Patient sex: F
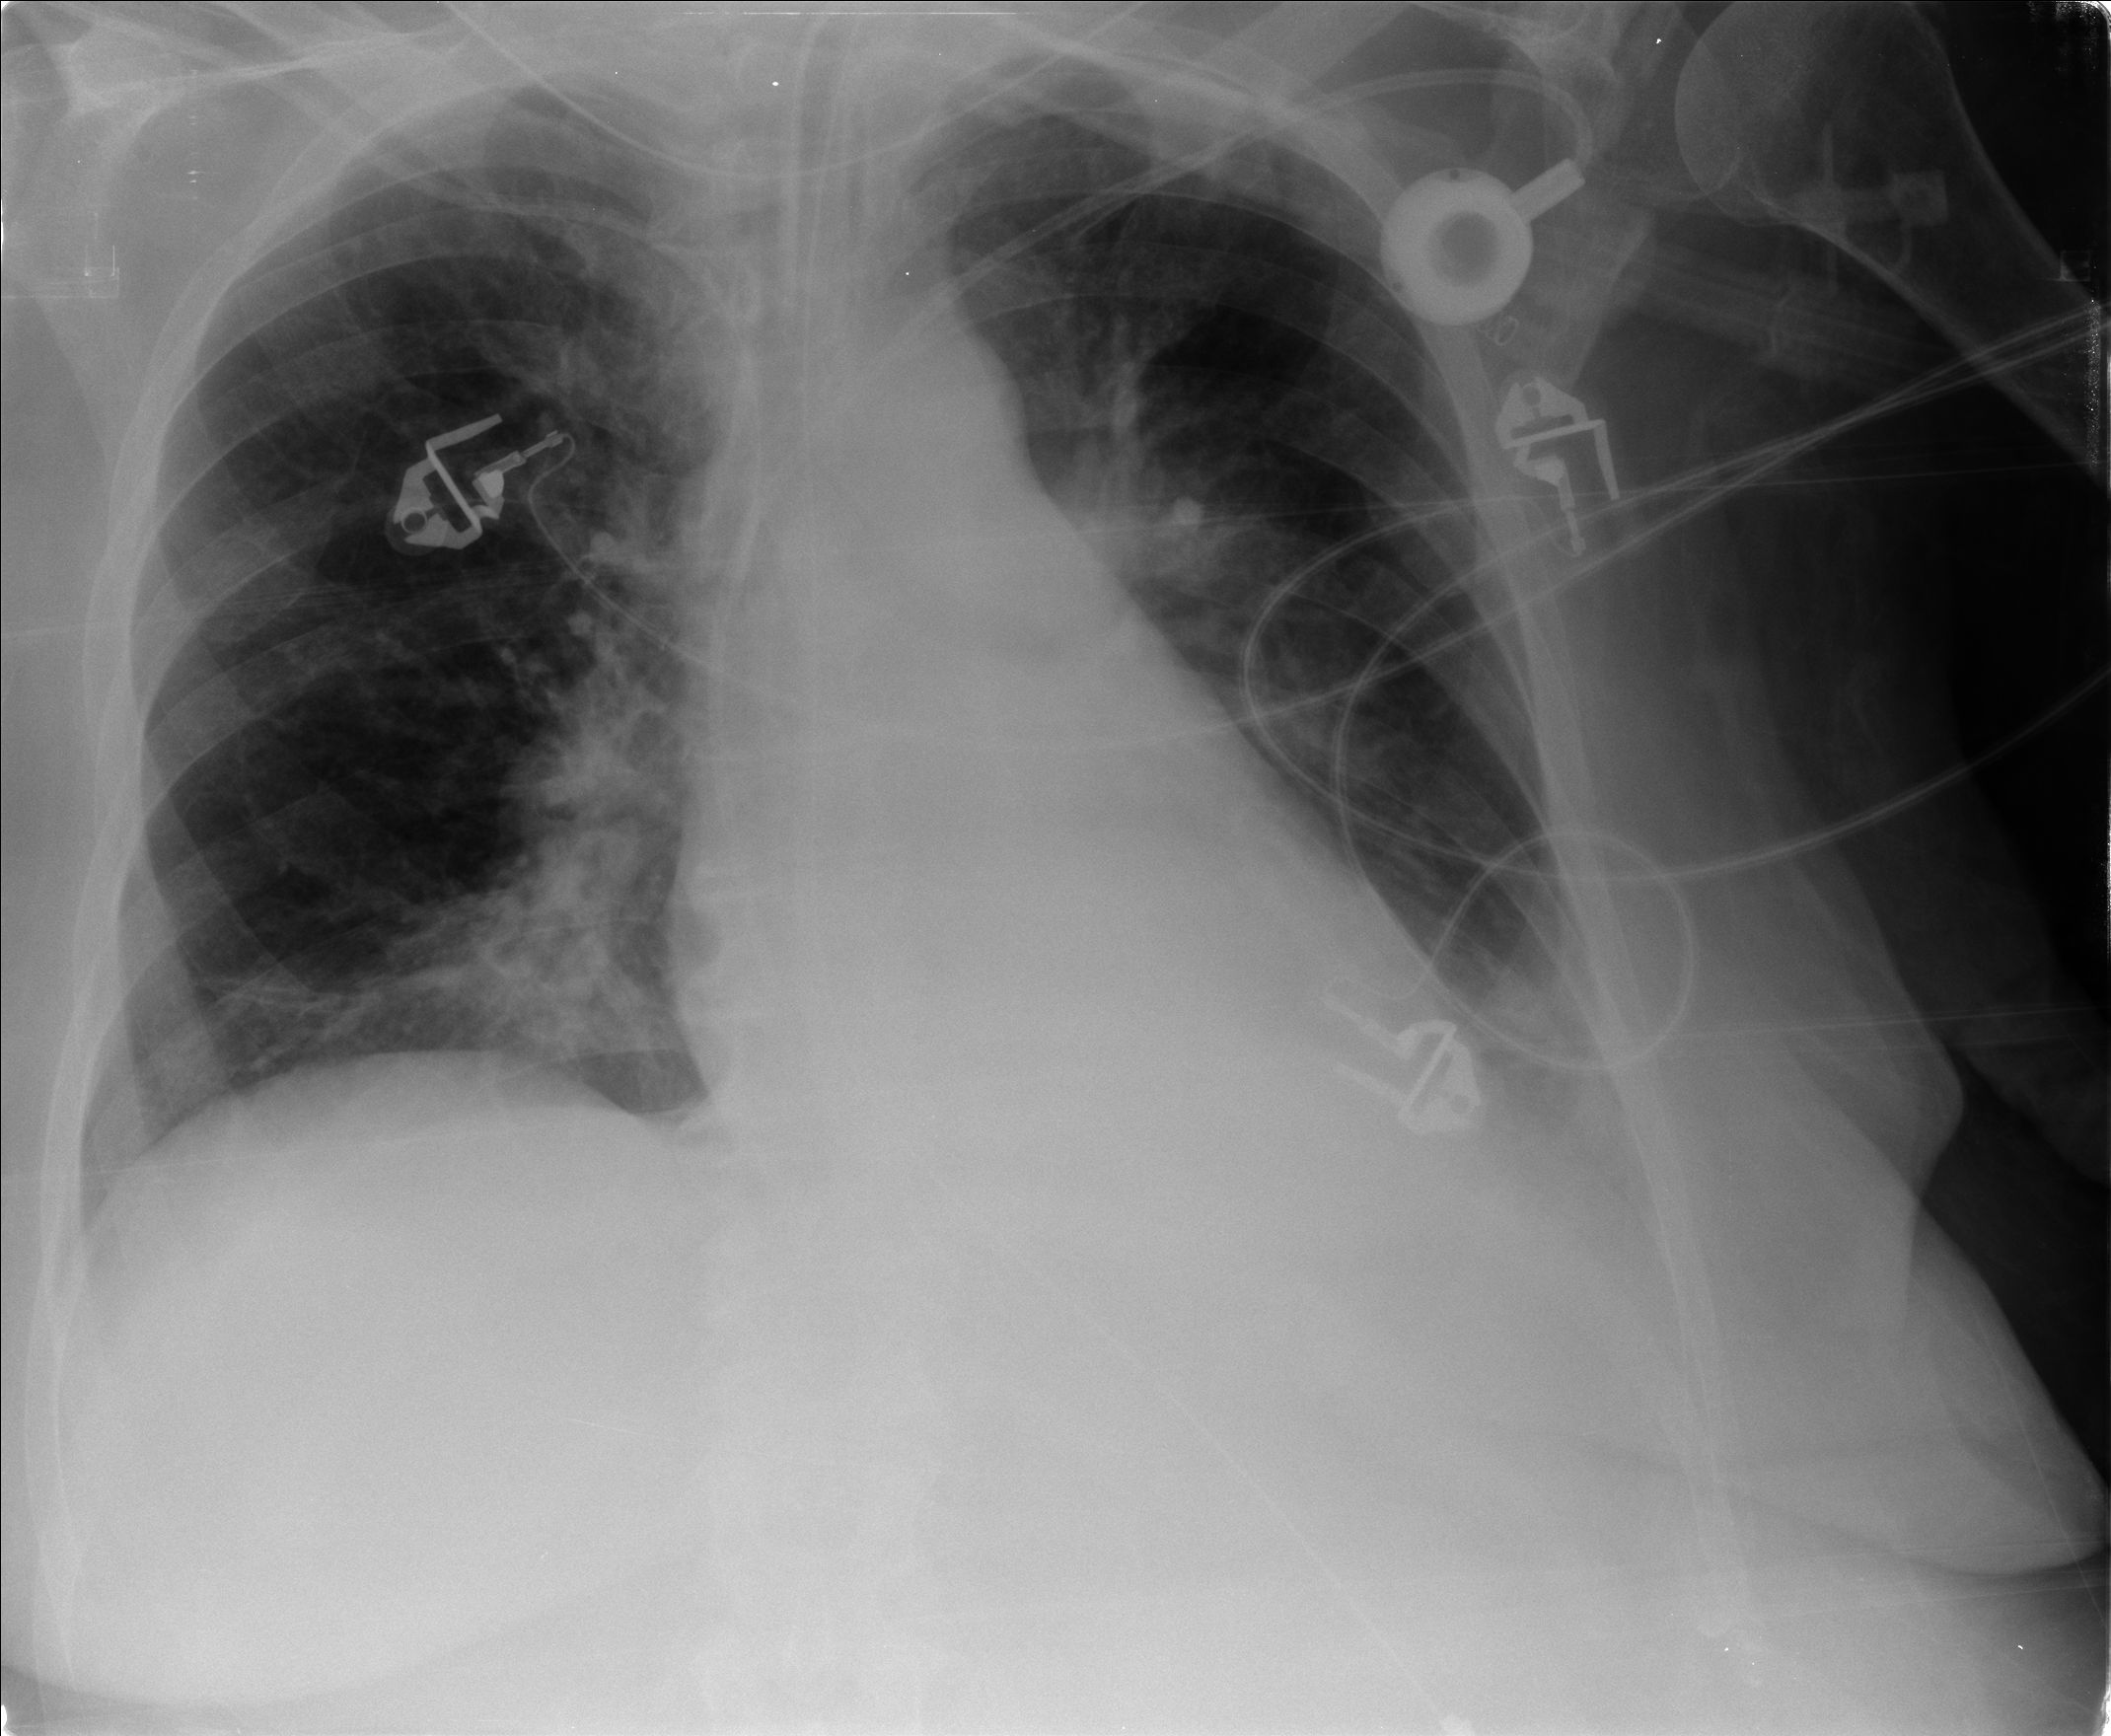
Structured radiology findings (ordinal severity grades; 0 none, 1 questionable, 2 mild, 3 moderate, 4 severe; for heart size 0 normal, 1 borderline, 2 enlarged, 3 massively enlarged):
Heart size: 0
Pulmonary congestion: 2
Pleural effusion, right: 0
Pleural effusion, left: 1
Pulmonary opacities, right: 2
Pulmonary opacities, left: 2
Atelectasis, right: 2
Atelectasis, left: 2